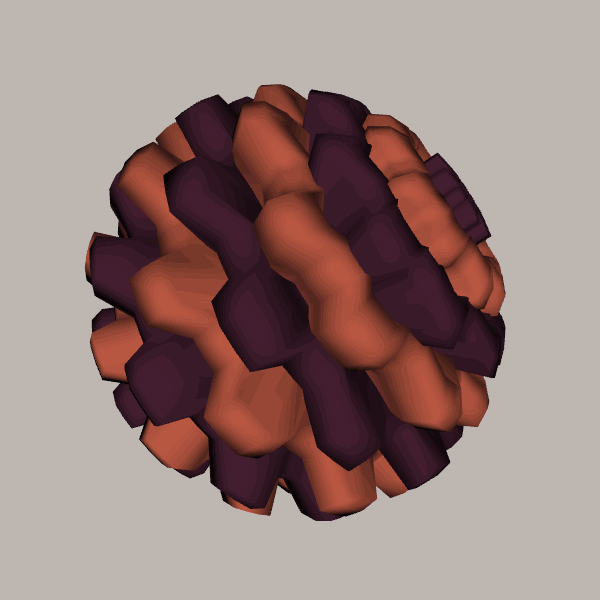
Background: light